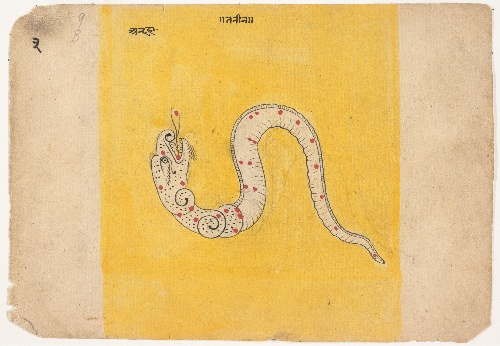
Date: mid-late 19th century
Object type: Folio
Classification: Paintings
Medium: Ink and opaque watercolor on paper
Culture: India (Rajasthan)
Dimensions: 6 1/4 x 8 7/8 in. (15.9 x 22.5 cm)
Department: Asian Art
Credit line: Gift of Daniel J. Slott, 1977
Accession year: 1977
Repository: Metropolitan Museum of Art, New York, NY
Tags: Men|Serpents